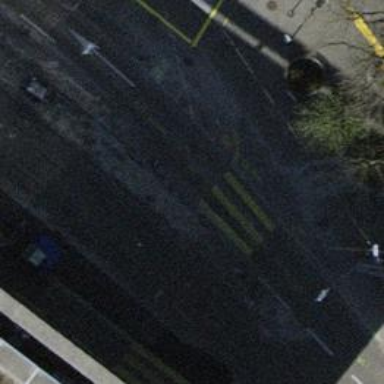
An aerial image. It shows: Kerb serving as barrier.